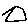
Label: triangle